Chest X-ray:
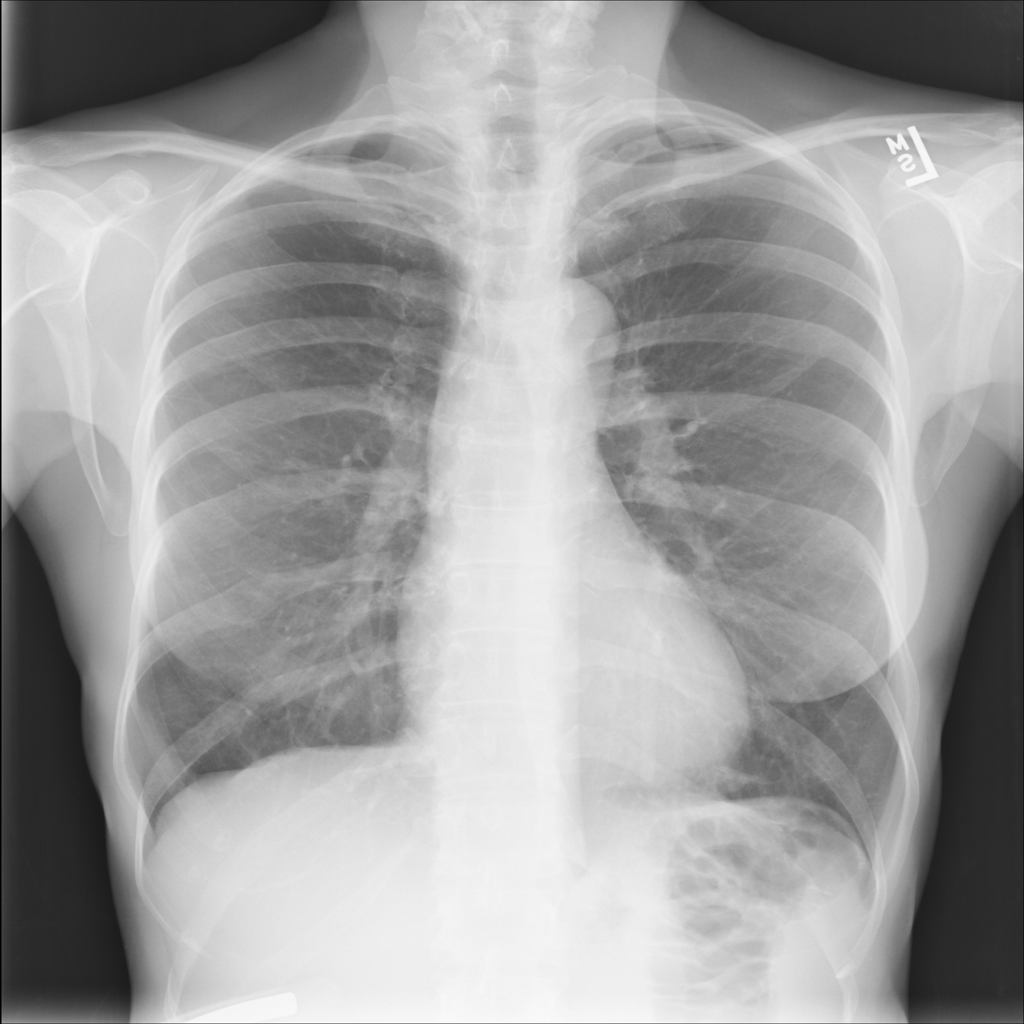
No abnormal finding: yes